Aerial crown-view tile of a tropical tree (Barro Colorado Island, Panama), acquired 20250414:
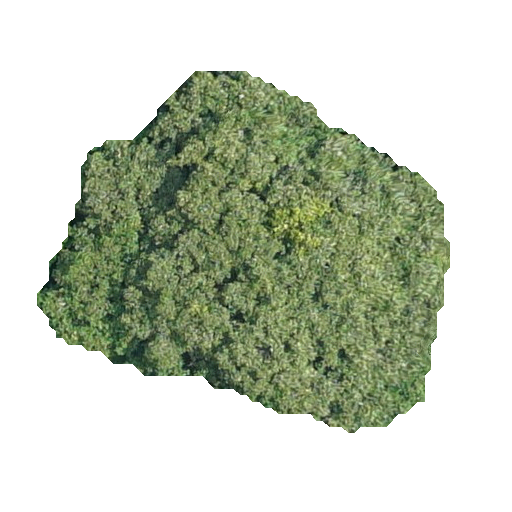
Species: Prioria copaifera
GBIF accepted scientific name: Prioria copaifera
Crown area: 150.01 m²